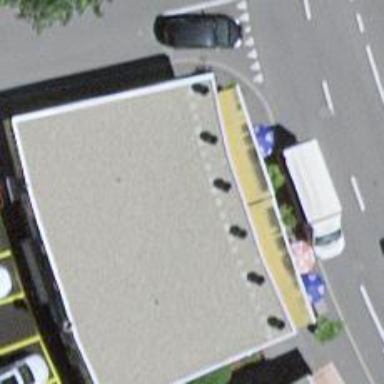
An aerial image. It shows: Bar.